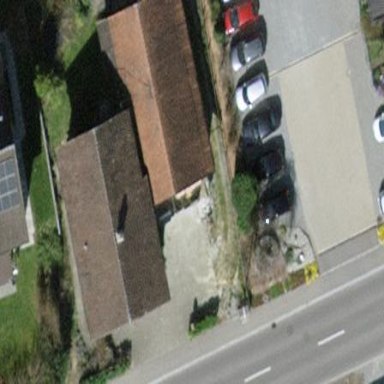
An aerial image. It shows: Gabled roof house.